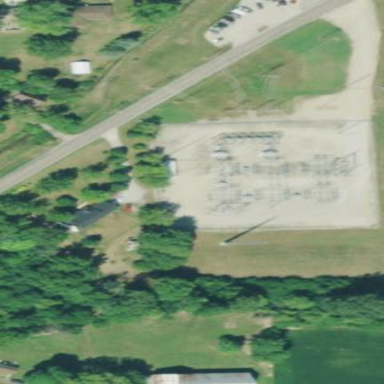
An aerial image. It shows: Distribution level power substation.